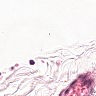
Metastatic tissue present: no